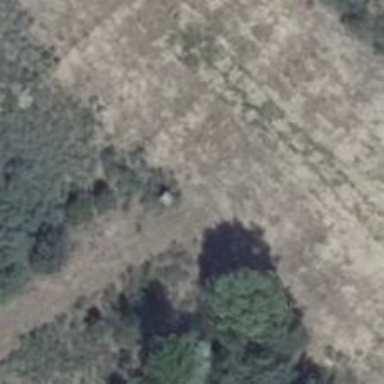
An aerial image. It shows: Hunting stand.